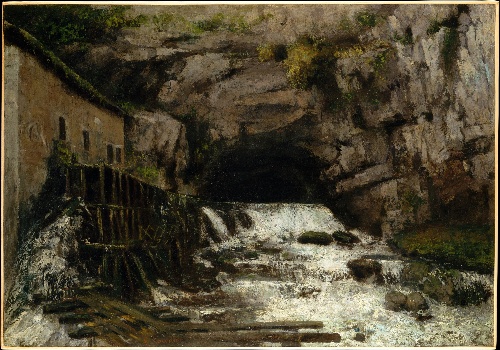
Title: The Source of the Loue
Artist: Gustave Courbet
Artist bio: French, Ornans 1819–1877 La Tour-de-Peilz
Date: 1864
Object type: Painting
Classification: Paintings
Medium: Oil on canvas
Dimensions: 39 1/4 x 56 in. (99.7 x 142.2 cm)
Department: European Paintings
Credit line: H. O. Havemeyer Collection, Bequest of Mrs. H. O. Havemeyer, 1929
Accession year: 1929
Repository: Metropolitan Museum of Art, New York, NY
Tags: Rivers